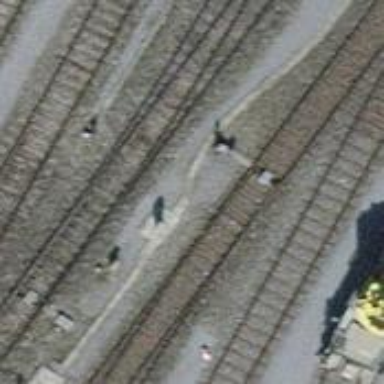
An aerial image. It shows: Railway yard with single rail track. The electrified track has contact line for power supply.